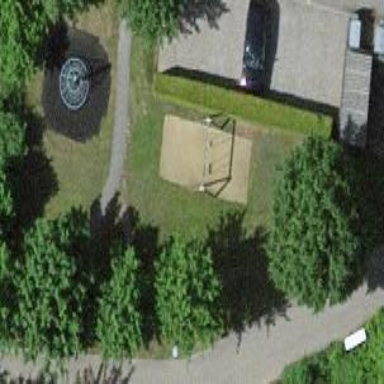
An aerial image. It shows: Playground area for leisure land.